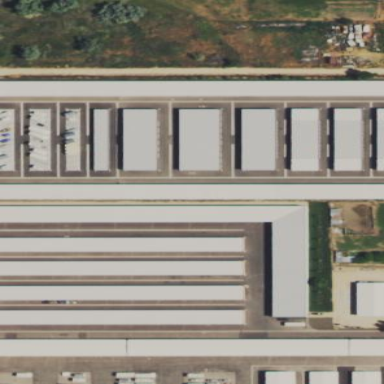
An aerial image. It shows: Storage rental shop.